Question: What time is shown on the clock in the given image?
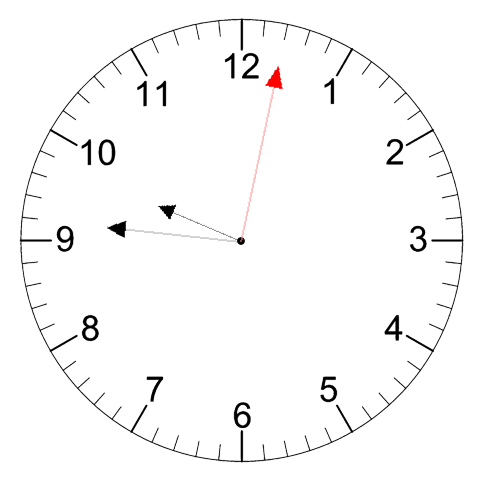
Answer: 09:46:02